Aerial crown-view tile of a tropical tree (Barro Colorado Island, Panama), acquired 20250818:
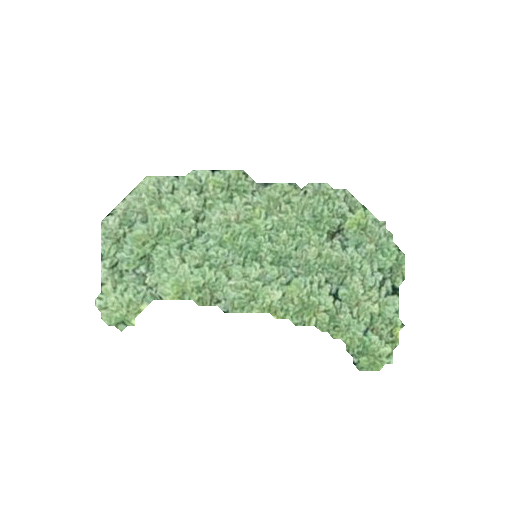
Species: Jacaranda copaia
GBIF accepted scientific name: Jacaranda copaia
Crown area: 57.578 m²